Question: I know that returning in the finally block would lead to undesired results like uncaught exception getting lost. But what I am trying to understand here is Eclipse's suggested fix for the warning '"finally block does not complete normally"'.
Consider this code snippet:
'''
catch (SQLException se)
{
System.out.println("Exception occured in the database");
System.out.println("Exception message: "+ se.getMessage());
System.out.println("Database error code: "+ se.getErrorCode());
se.printStackTrace();
}
finally
{
// Clean up
if(callStmt != null)
{
try
{
callStmt.close();
}
catch (SQLException se2)
{
se2.printStackTrace();
}
}
if(conn != null)
{
try
{
conn.close();
}
catch (SQLException se2)
{
se2.printStackTrace();
}
}
return newEmpSalary;
}
}
'''
For the above code 'Eclipse Luna' gives the warning '"finally block does not complete normally"' , for which the suggested fix is:

Applying the above fix still does not make the warning go away.I know I just need to remove the return statement to get rid of it.
'"Change modifiers to final where possible"'
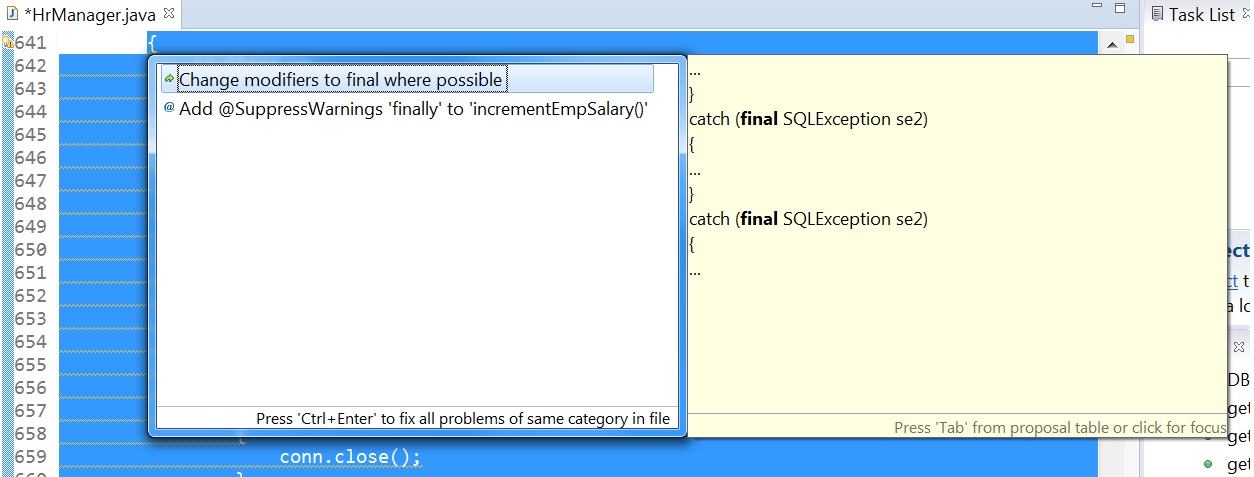
Answer: Eclipse can't always figure a way out of the error so it suggests other things that might help or lead to a different error it does know how to fix.
Moving the 'return newEmpSalary;' out of the finally block should remove the error.